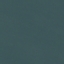
Land use / land cover class: SeaLake